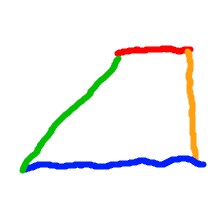
Shape: trapezoid